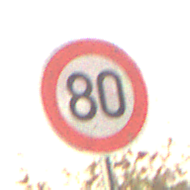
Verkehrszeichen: Geschwindigkeit80
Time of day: SunriseSunset
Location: Outdoor (Nature)
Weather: PartlyCloudy
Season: NotSpecified
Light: Natural